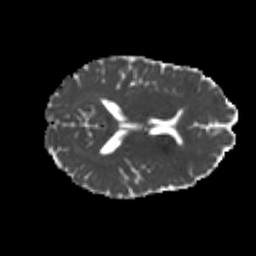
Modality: MD
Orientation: axial
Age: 25
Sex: female
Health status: healthy
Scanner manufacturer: philips
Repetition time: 7.389 s
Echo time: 0.08599 s